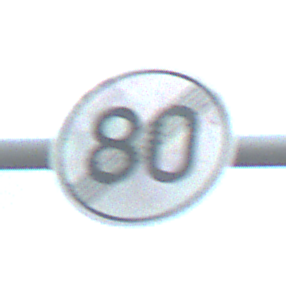
Verkehrszeichen: EndeGeschwindigkeit80
Umgebung: Outdoor, RoadRail
Tageszeit: SunriseSunset
Wetter: PartlyCloudy
Licht: Natural
Jahreszeit: NotSpecified
Kontrast: LowContrast